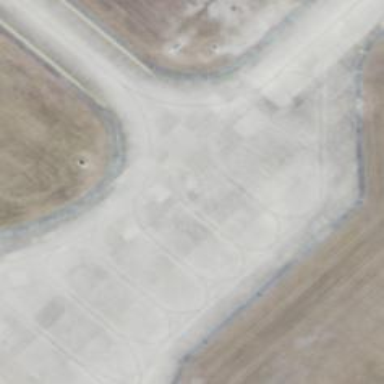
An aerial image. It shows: Taxiway at the airport with asphalt surface.